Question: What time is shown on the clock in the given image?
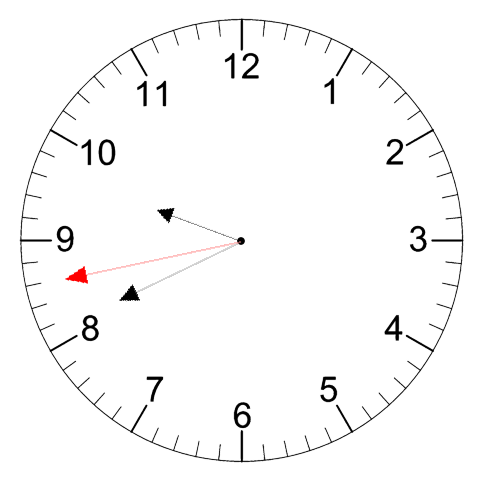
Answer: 09:40:43